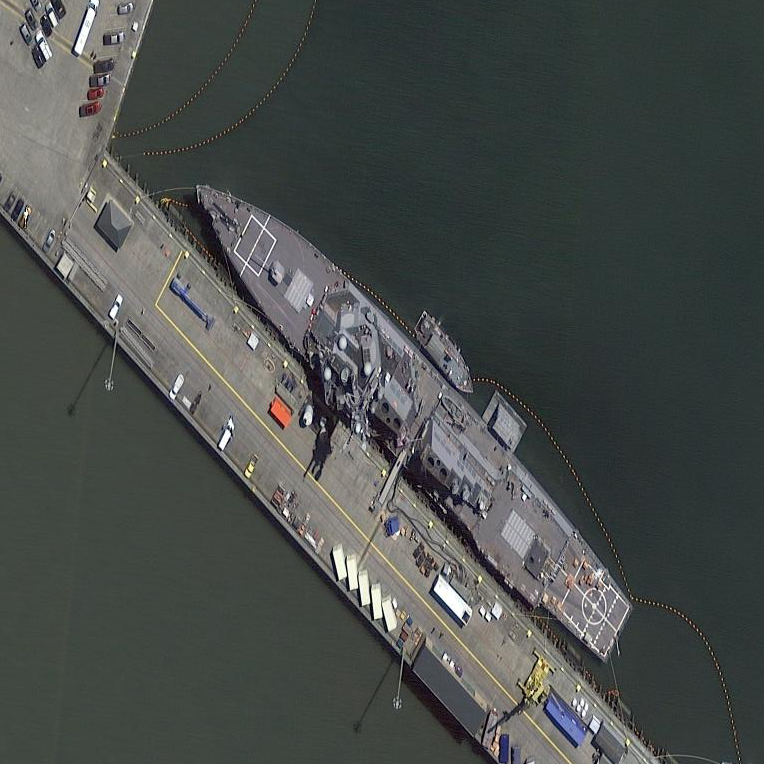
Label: destroyer